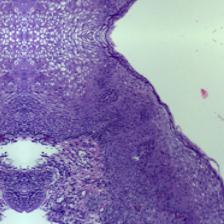
Diagnosis: Normal